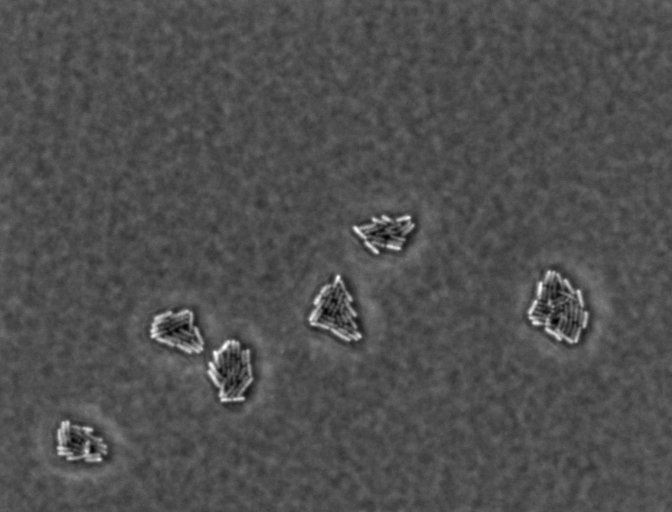
Escherichia coli 1612